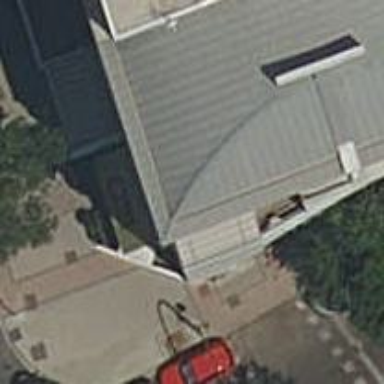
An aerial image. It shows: Restaurant.